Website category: sports
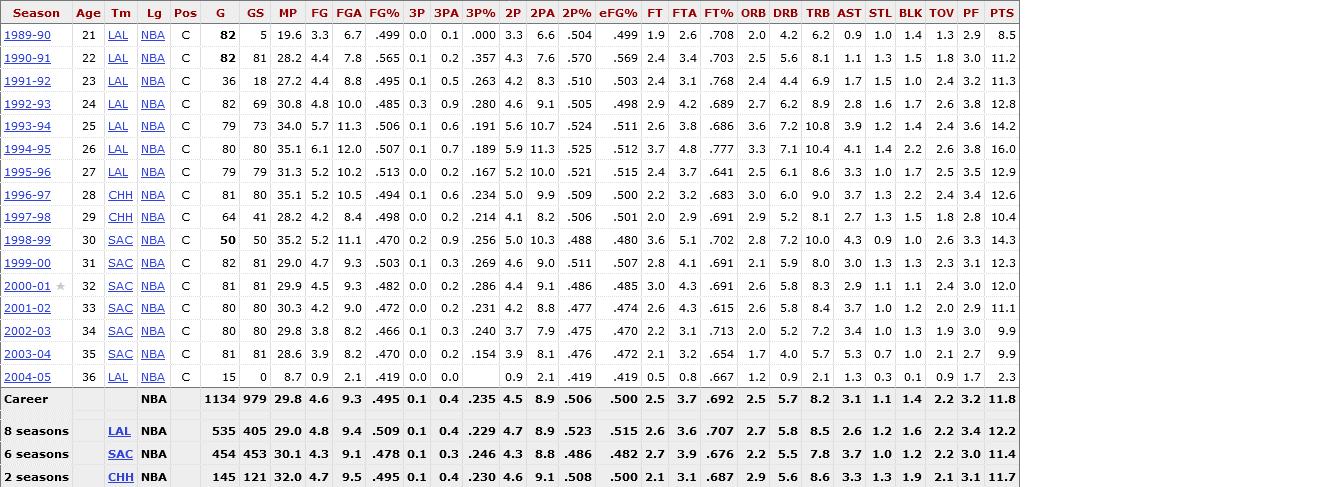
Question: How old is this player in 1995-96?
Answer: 27

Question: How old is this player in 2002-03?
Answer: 34

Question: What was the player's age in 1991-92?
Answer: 23

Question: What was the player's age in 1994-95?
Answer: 26

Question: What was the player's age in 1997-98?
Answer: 29

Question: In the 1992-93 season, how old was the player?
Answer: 24

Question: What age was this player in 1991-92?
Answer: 23

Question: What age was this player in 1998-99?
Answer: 30

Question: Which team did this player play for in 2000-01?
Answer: SAC

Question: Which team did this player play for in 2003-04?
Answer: SAC

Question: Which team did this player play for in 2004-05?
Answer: LAL

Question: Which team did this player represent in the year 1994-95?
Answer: LAL

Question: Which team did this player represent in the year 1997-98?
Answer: CHH

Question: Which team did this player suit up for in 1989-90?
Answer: LAL

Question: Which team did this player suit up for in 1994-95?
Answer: LAL

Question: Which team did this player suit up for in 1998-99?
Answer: SAC

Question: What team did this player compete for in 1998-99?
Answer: SAC

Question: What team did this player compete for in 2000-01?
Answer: SAC

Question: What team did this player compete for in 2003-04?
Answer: SAC

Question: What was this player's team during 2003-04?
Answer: SAC

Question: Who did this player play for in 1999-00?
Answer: SAC

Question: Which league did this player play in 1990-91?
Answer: NBA

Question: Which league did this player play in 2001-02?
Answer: NBA

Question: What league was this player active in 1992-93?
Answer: NBA

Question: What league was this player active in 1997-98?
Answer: NBA

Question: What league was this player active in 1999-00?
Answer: NBA

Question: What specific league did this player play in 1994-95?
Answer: NBA

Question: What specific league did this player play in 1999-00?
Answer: NBA

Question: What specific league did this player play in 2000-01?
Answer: NBA

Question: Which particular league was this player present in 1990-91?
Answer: NBA

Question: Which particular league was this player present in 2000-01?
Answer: NBA

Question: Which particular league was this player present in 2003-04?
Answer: NBA

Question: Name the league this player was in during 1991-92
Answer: NBA

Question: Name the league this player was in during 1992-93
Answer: NBA

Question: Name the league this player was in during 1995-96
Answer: NBA

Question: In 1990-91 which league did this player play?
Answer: NBA

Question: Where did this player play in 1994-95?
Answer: NBA

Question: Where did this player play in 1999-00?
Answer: NBA

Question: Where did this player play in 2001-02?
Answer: NBA

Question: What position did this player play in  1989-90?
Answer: C

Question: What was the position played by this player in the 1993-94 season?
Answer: C

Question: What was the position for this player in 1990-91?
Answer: C

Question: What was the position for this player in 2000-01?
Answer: C

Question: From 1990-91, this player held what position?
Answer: C

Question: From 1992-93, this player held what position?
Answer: C

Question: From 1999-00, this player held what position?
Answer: C

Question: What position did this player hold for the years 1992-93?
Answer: C

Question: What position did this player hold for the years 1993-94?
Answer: C

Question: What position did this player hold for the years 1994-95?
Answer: C

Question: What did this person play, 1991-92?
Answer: C

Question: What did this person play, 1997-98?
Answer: C

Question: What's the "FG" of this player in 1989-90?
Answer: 3.3

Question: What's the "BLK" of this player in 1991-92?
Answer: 1.0

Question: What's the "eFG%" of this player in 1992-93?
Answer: .498

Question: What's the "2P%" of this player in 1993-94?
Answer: .524

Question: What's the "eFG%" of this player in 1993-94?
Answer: .511

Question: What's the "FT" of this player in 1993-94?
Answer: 2.6

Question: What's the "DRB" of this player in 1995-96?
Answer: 6.1

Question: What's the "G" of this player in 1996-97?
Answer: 81

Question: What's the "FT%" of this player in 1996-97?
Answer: .683

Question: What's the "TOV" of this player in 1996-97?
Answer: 2.4

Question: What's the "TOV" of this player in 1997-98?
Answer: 1.8

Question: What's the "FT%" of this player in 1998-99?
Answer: .702

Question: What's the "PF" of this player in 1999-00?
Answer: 3.1